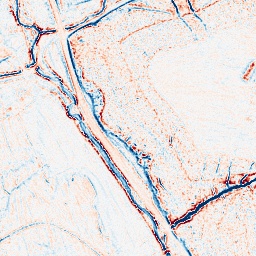
Category: multiscale
Decomposition family: dog_multiscale
Decomposition parameters: sigma_ratio: 1.4
n_scales: 3
base_sigma: 0.5
Upsampling method: bicubic_16x
Upsampling parameters: scale: 16
Upsampling scale: 16